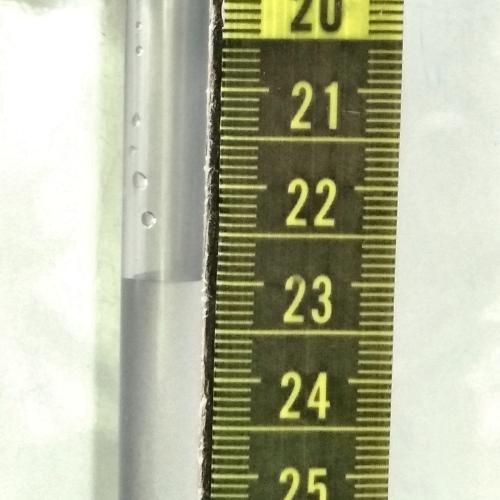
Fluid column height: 23.0 cm